【题型】选择题　【知识点】向量　【难度】easy
如图，在正六边形 $ABCDEF$ 中，$\overrightarrow{BA} + \overrightarrow{CD} + \overrightarrow{FB}$ 等于（$\quad$）

A. $\vec{0}$ \quad B. $\overrightarrow{BE}$ \quad C. $\overrightarrow{AD}$ \quad D. $\overrightarrow{CF}$
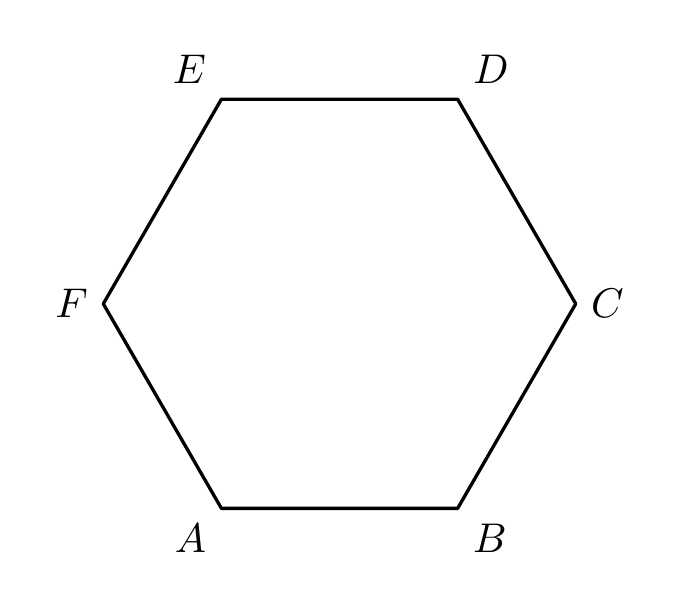
【解答】

【答案】A

【解析】根据相等向量和向量加法运算直接计算即可.

$\because \overrightarrow{CD} = \overrightarrow{AF}$, $\therefore \overrightarrow{BA} + \overrightarrow{CD} + \overrightarrow{FB} = \overrightarrow{BA} + \overrightarrow{AF} + \overrightarrow{FB} = \vec{0}$.

故选：A.